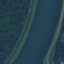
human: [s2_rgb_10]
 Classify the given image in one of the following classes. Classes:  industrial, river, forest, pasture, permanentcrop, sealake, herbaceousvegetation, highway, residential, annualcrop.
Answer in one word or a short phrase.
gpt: River